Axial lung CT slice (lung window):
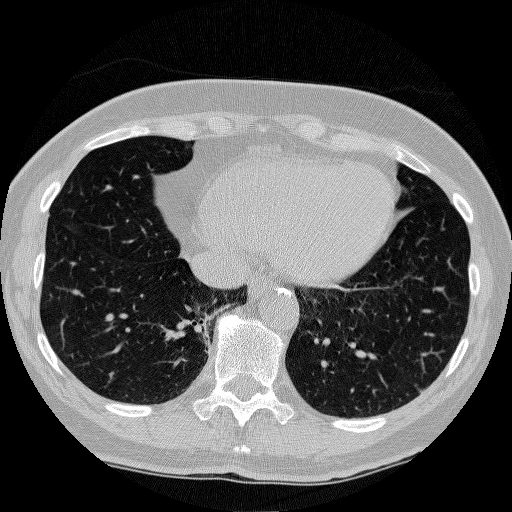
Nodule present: no